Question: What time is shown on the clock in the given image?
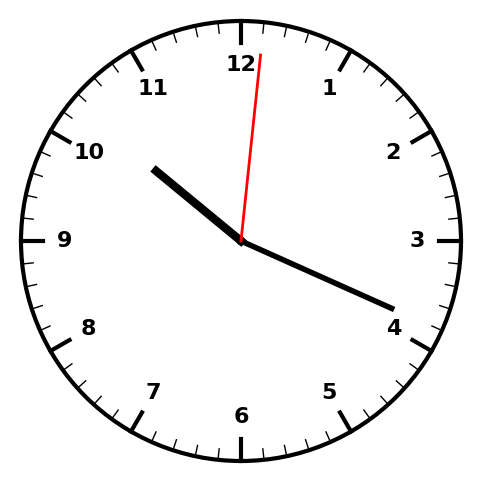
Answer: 10:19:01